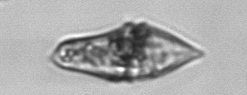
Label: Gyrodinium